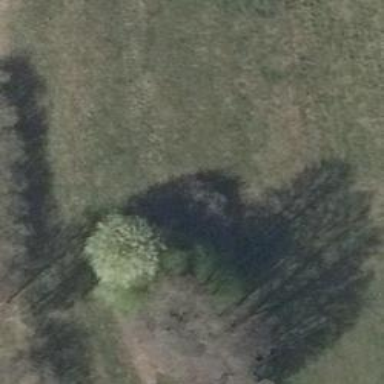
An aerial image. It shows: Deciduous tree with broadleaved leaves.